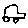
Label: car